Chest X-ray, PA view. Patient: 37 years old, sex M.
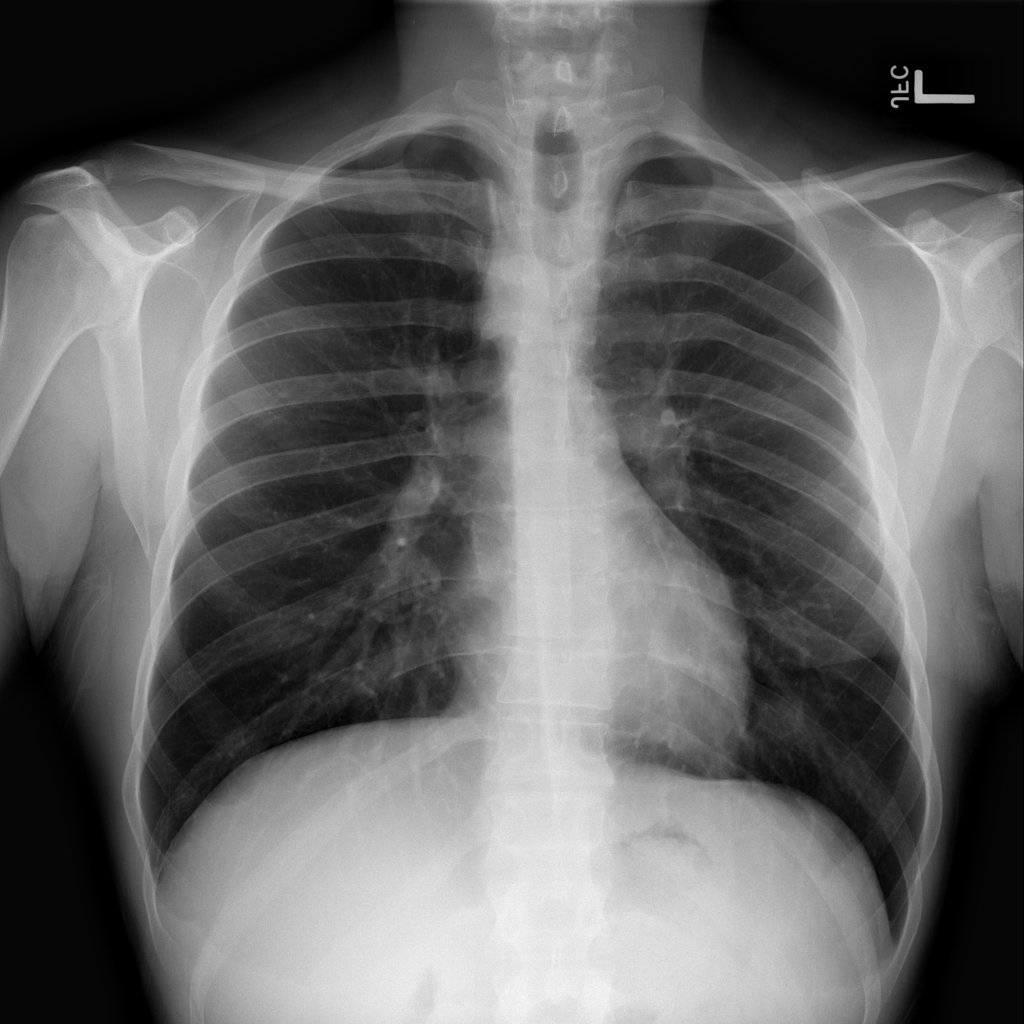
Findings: No Finding